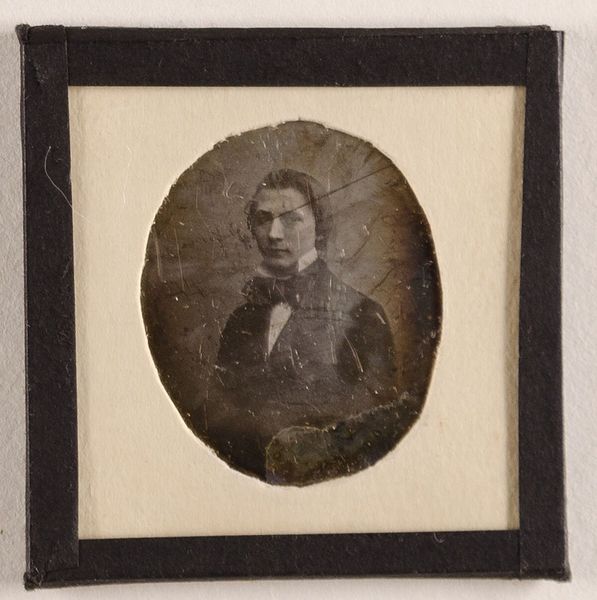
Titel: Unbekannter Mann
Standort: Hamburg
Institution: Museum für Kunst und Gewerbe Hamburg
Schlagwörter: mann, brustbild, dreiviertelansicht, foto, fotografie, photographie, photo, lichtbild, daguerreotypie, bildwerke, angewandte und bildende kunst, hessische systematik, porträtfotografie, porträtphotographie